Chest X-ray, AP view. Patient: 32 years old, sex F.
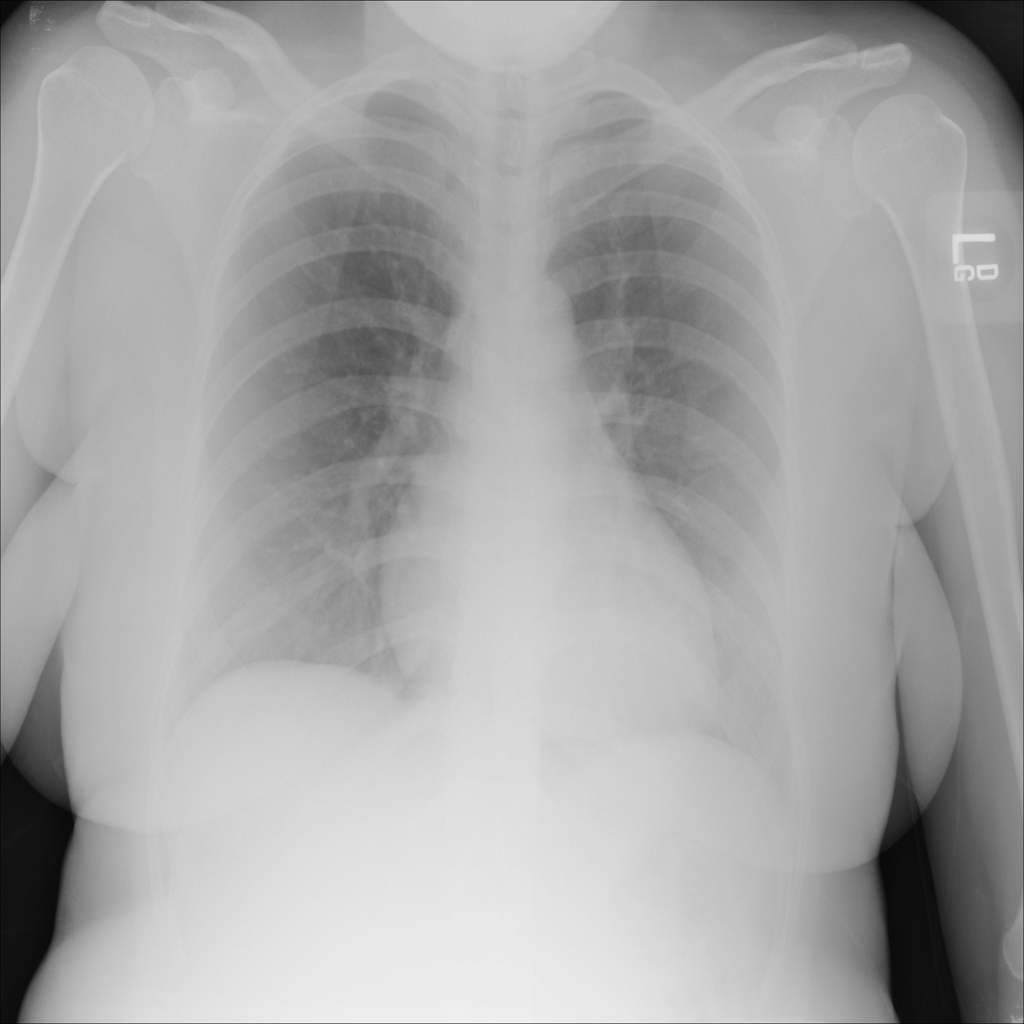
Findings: No Finding